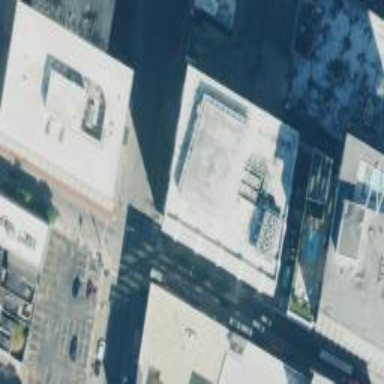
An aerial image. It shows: Part of building.